Question: I'm using Python to fit a time series with a sinusoidal function. I found quite a good match and now I want to be able to predict future values.. I'm at lost here.
Here's what I've got:
'''
timeSeries = [0.01146, 0.00724, 0.00460, 0.00192, 0.00145, 0.01559, 0.02585, 0.04118, 0.05073, 0.01966, 0.01486, 0.02784]
import numpy as np
from scipy.optimize import curve_fit
def createSinFromFit(x, freq, amplitude, phase, offset):
return np.sin(x * freq + phase) * amplitude + offset
def sinRegr(series):
t = np.linspace(0, 4*np.pi, len(series))
guess_freq = 1
guess_amplitude = 3*np.std(series)/(2**0.5)
guess_phase = 0
guess_offset = np.mean(series)
p0=[guess_freq, guess_amplitude, guess_phase, guess_offset]
fit = curve_fit(createSinFromFit, t, series, p0=p0)
results = createSinFromFit(t,*fit[0])
return results
plotThis = sinRegr(timeSeries)
'''
This code produces the fitting you see in this picture:

How can I extend the sin function so that it predicts the future points of the series? i.e. how can I have the sine plot span on to the right, beyond the area covered by the 'known' data points?
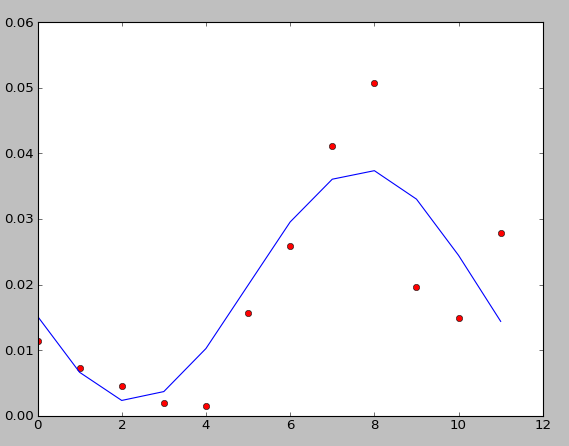
Answer: You need to distinguish a data timeline (input) and a fit timeline (output). Once you do that, the approach is fairly clear. Below I called them 'tdata' and 'tfit':

'''
import numpy as np
from scipy.optimize import curve_fit
import matplotlib.pyplot as plt
tdata = np.linspace(0, 10)
timeSeries = np.sin(tdata) + .4*np.random.random(tdata.shape)
def createSinFromFit(x, freq, amplitude, phase, offset):
return np.sin(x * freq + phase) * amplitude + offset
def sinRegr(tdata, series):
tfit = np.linspace(0, 6*np.pi, len(series))
guess_freq = .2
guess_amplitude = 3*np.std(series)/(2**0.5)
guess_phase = 0
guess_offset = np.mean(series)
p0=[guess_freq, guess_amplitude, guess_phase, guess_offset]
fit = curve_fit(createSinFromFit, tdata, series, p0=p0) # use tdata to create the fit
results = createSinFromFit(tfit,*fit[0]) # use tfit to generate a new curve
return tfit, results
tfit, plotThis = sinRegr(tdata, timeSeries)
plt.plot(tfit, plotThis)
plt.plot(tdata, timeSeries, "ro")
plt.show()
'''